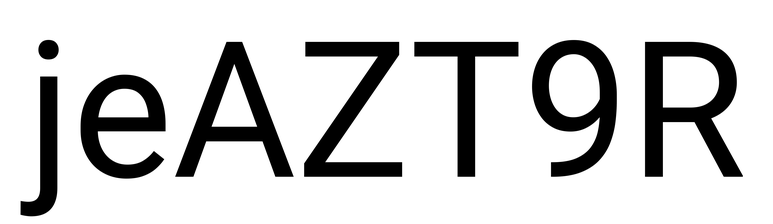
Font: Roboto_Regular